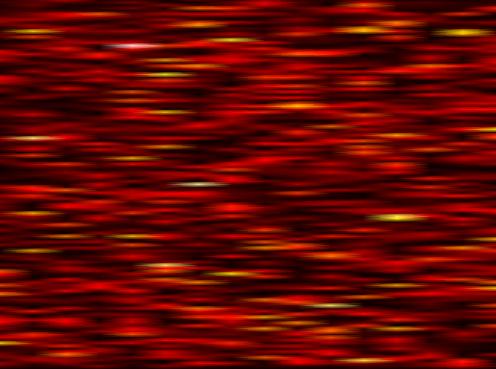
Label: WOLA